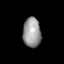
Tissue: prostate
Cell type: T cells
Senescence score: 0.3523
Nuclear area (px): 527
Mean DAPI intensity: 150.945